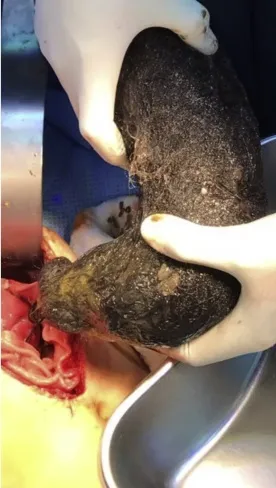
A and B: showed trichobezoar take the shape of stomach.
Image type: medical_photograph (other_medical_photograph)